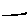
Label: line